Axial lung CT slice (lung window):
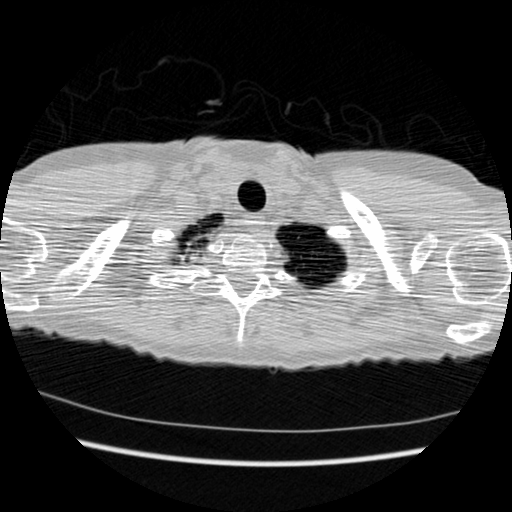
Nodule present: no